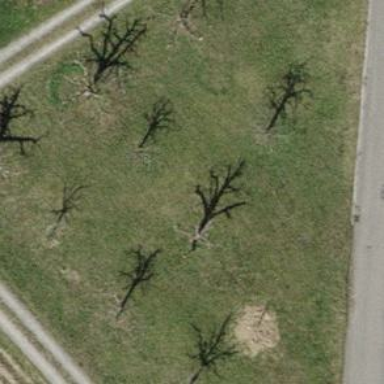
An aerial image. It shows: Orchard.